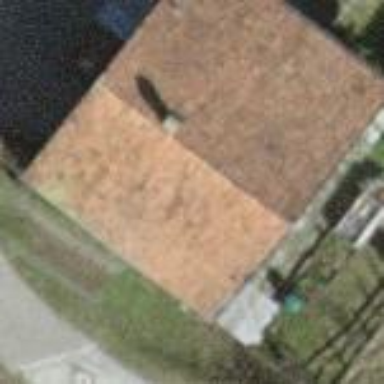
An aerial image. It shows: Simple and straightforward house.